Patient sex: M
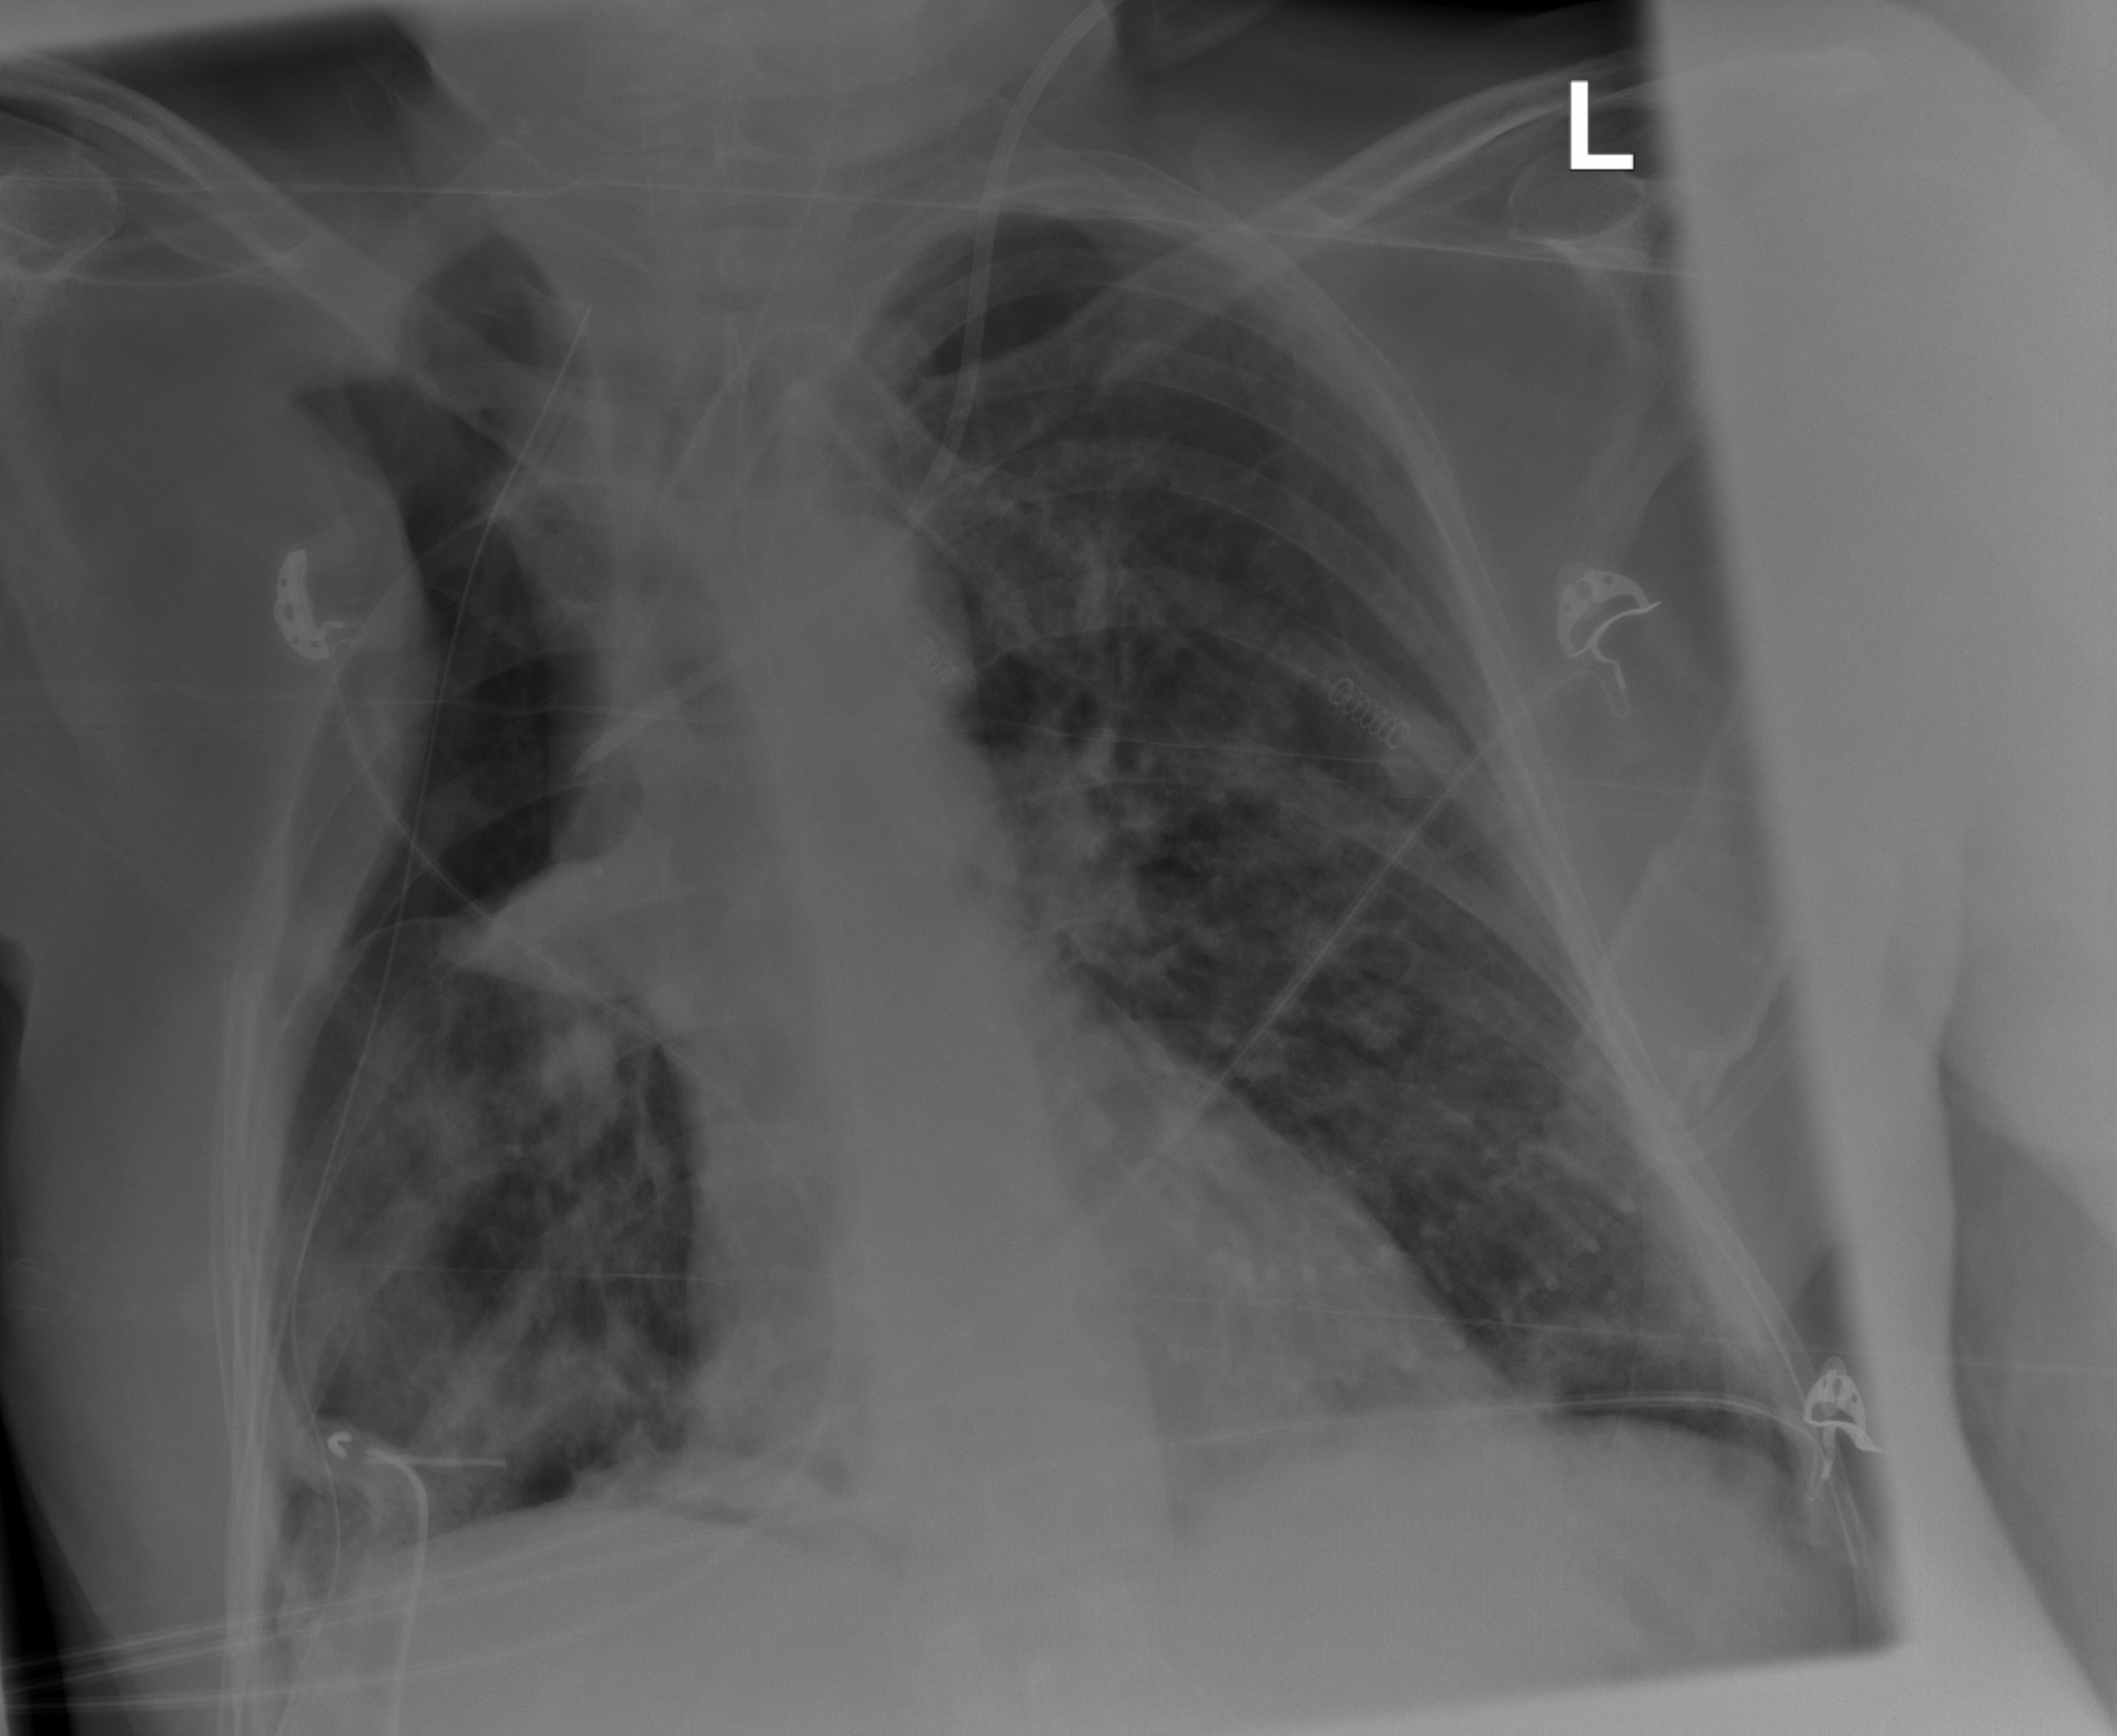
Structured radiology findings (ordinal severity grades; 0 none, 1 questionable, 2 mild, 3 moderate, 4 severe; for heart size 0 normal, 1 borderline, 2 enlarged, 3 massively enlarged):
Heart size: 0
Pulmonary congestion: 0
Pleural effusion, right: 0
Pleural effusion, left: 0
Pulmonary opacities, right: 2
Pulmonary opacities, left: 2
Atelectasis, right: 3
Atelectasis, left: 1